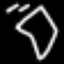
Label: diamond